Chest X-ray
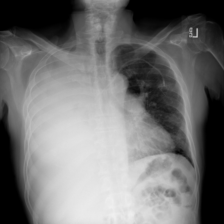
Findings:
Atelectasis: negative
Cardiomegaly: negative
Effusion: negative
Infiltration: positive
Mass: negative
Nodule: positive
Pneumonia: negative
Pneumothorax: negative
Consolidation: negative
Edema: negative
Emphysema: negative
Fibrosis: negative
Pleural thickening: negative
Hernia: negative